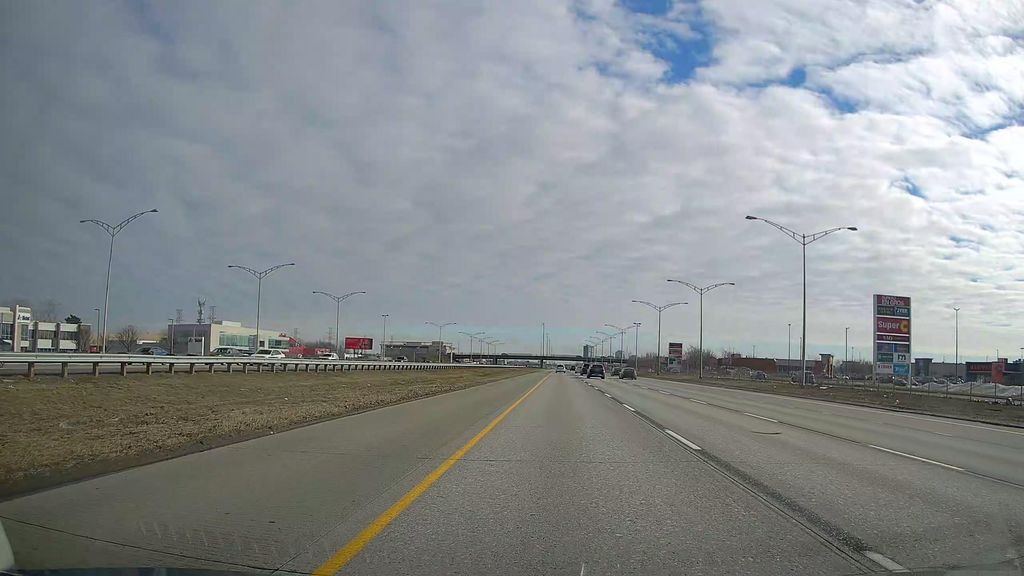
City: montreal